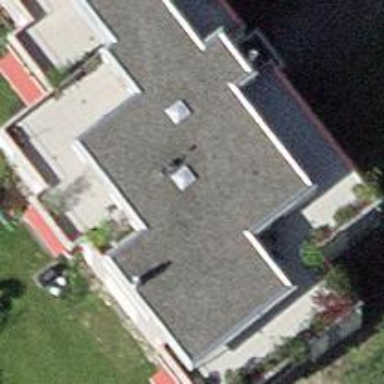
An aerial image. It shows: Flat-roofed residential building.